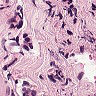
Metastatic tissue present: yes